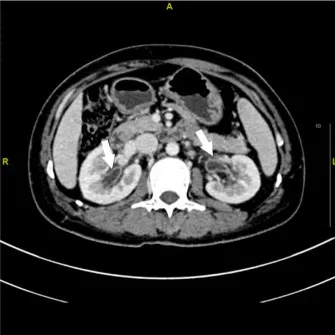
Contrast-enhanced CT imaging of the renal pelvis at week 1 after urinary tract irritation. (A, B) Extensive exudation and edema in the bilateral renal pelvis. The white arrow represents the edema of the renal pelvis.
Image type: radiology (ct)